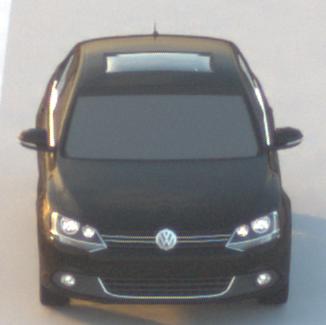
Make: VW
Model: Jetta 1.2 TSI
Detailed model: Jetta (IV)
Model produced from: 2011/01
Model produced until: 2014/08
Doors: 4
Color: black
Road condition: dry road
Daytime: sunrise or sunset
Contrast: medium contrast